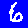
Digit: 6